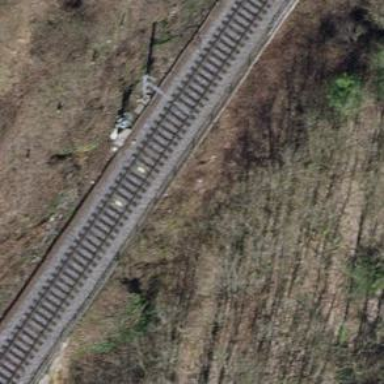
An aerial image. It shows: Single-track electrified railway with contact line.